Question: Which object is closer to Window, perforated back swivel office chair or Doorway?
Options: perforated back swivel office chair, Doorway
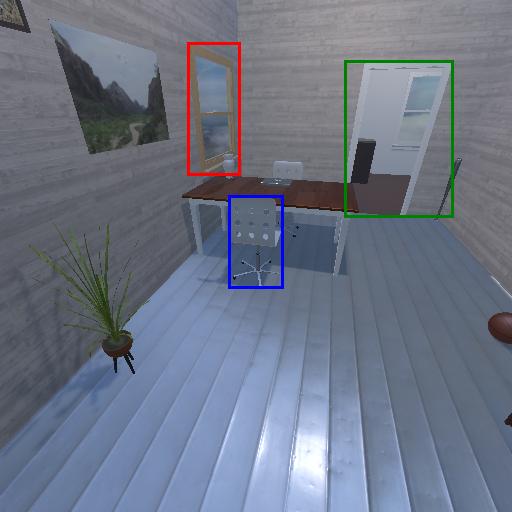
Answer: perforated back swivel office chair